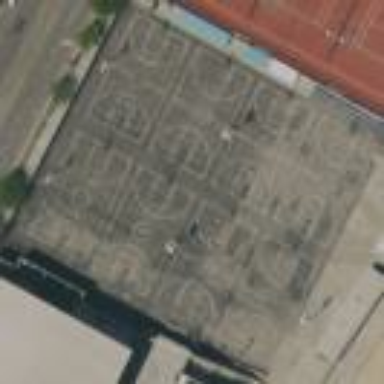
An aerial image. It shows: Basketball court on leisure land pitch.